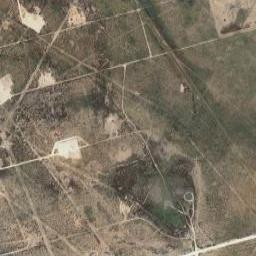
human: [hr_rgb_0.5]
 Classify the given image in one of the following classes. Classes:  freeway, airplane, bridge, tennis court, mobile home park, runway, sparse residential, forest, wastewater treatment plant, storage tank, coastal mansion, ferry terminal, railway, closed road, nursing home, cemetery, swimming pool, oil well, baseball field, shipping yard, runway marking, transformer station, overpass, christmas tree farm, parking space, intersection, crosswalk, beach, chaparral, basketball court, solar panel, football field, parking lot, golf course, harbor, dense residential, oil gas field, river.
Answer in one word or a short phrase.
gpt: oil gas field